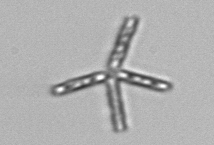
Label: Thalassionema